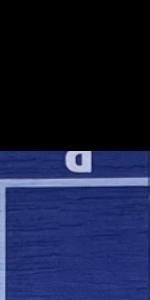
Label: Empty